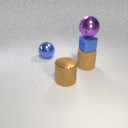
large brown rubber cylinder below large purple metal sphere